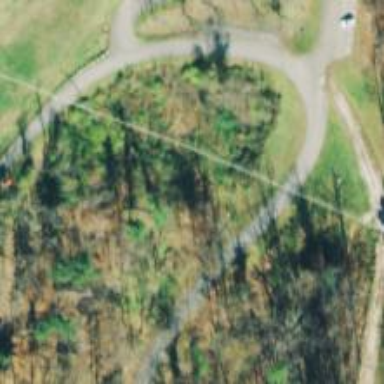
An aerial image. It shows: Disc golf hole.